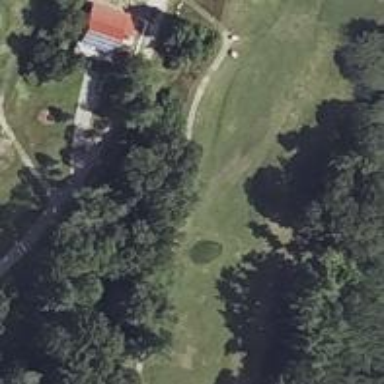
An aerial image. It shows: View of golf hole.